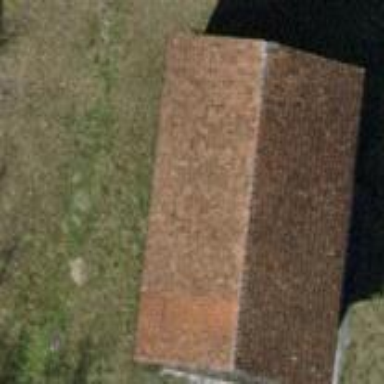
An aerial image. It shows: Shed building.